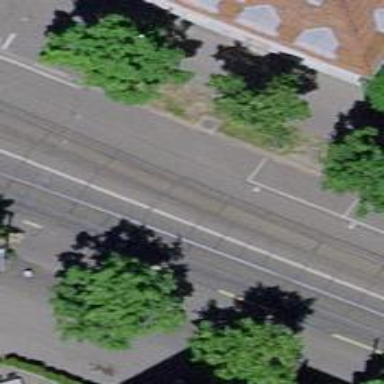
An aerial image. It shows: Avenue lined with deciduous broadleaved trees.